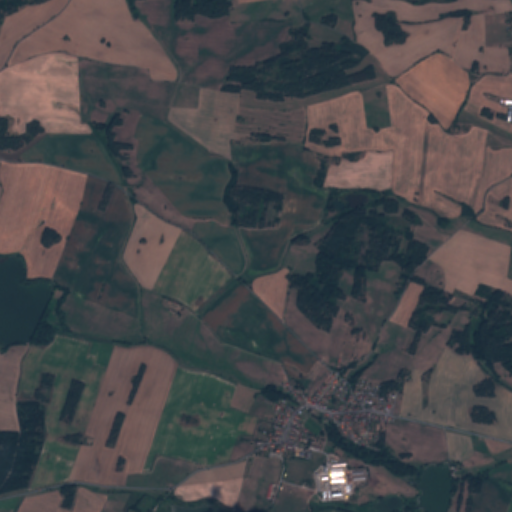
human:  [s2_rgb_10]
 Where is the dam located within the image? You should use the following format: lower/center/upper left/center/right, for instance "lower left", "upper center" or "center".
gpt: The dam is located in the lower left of the image.
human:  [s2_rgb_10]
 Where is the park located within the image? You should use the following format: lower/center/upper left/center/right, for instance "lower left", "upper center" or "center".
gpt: The park is located in the lower left of the image.
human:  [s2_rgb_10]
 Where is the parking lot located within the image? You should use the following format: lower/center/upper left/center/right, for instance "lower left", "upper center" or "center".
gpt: The parking lot is located in the lower center of the image.
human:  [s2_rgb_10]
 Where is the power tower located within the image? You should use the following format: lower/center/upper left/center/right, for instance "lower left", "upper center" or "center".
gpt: The power tower is located in the left of the image.
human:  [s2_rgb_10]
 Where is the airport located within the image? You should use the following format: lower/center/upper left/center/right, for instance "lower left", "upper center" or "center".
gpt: There is no airport in the image.